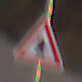
Verkehrszeichen: Vorfahrt
Umgebung: Outdoor, RoadRail
Tageszeit: MorningAfternoon
Wetter: PartlyCloudy
Licht: Natural
Jahreszeit: NotSpecified
Kontrast: HighContrast